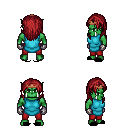
a pixel art fantasy rpg character, male body template, orc, green skin, teal tunic, red pants, brunette long hairstyle, bronze tiara, metal gloves, black slippers, four views (front, back, left, right), 2x2 character sprite sheet, small pixel art, hard edges, no anti-aliasing